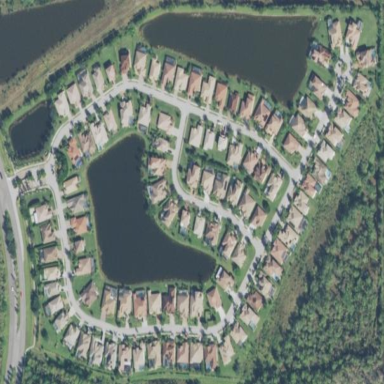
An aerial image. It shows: Residential area within neighborhood.